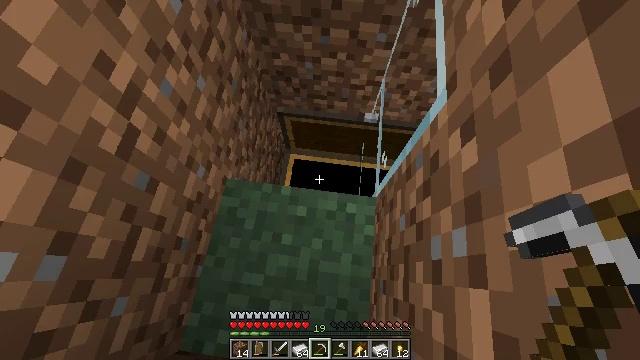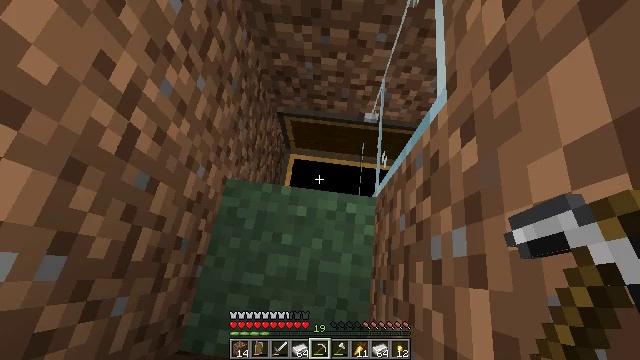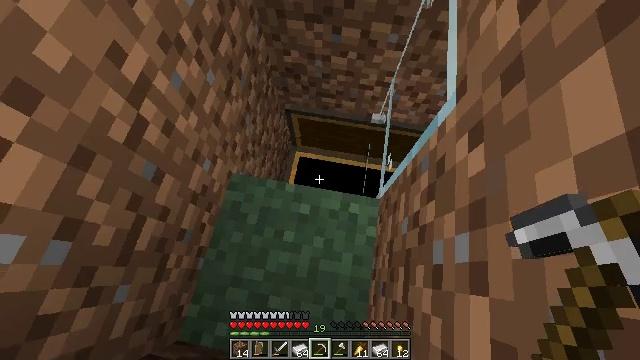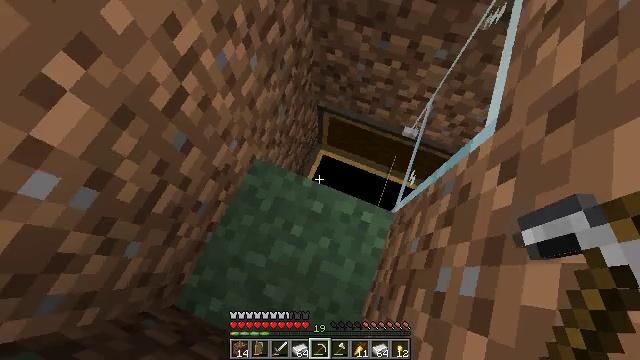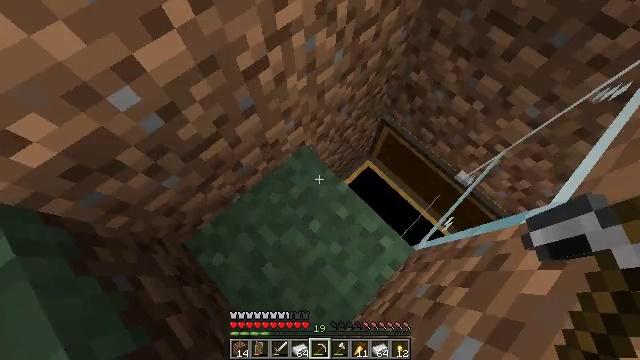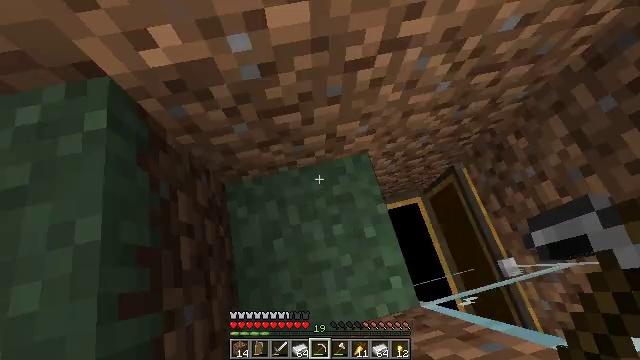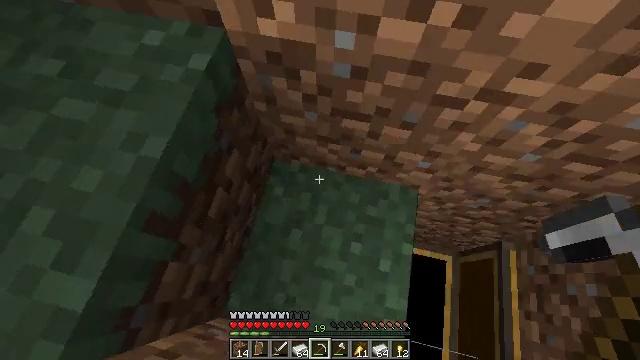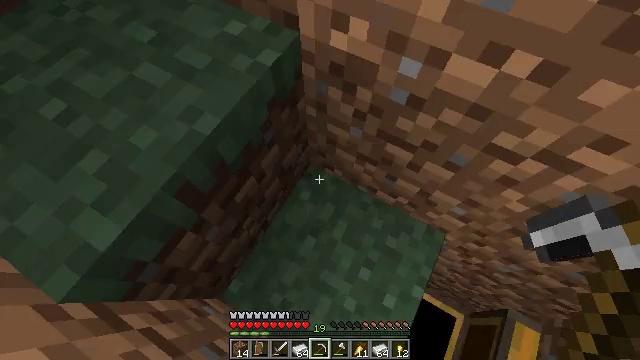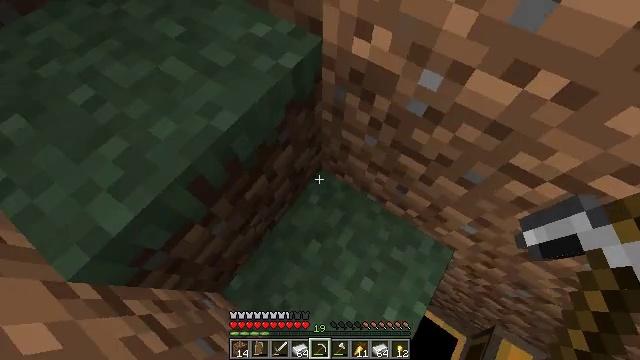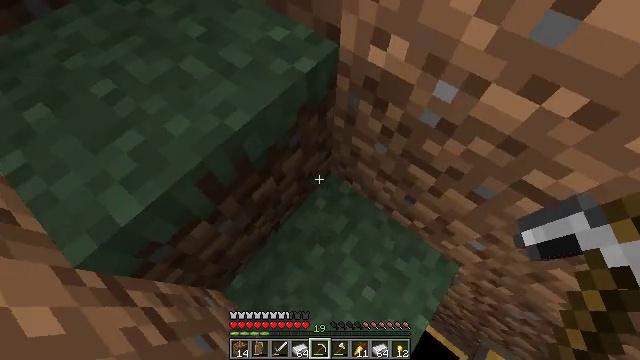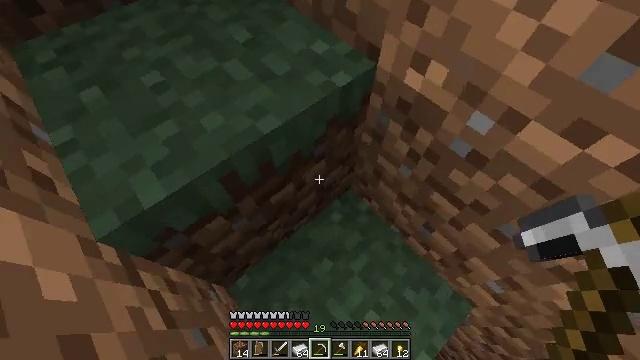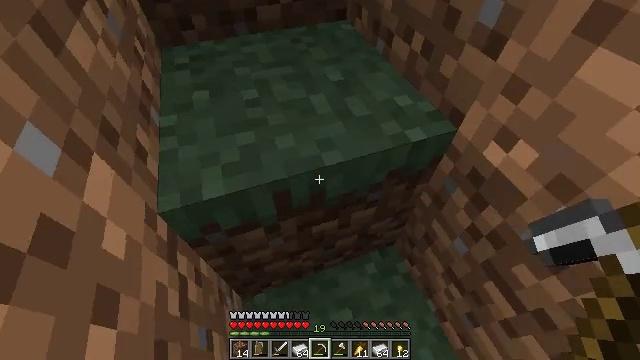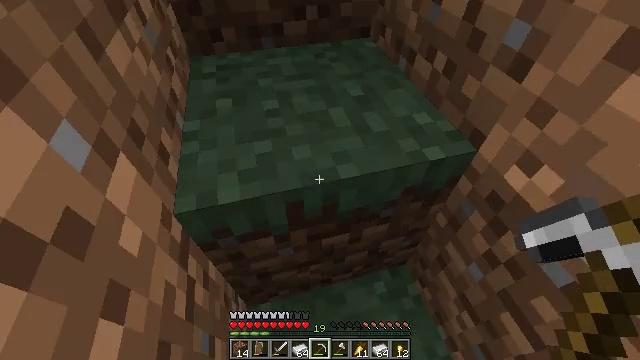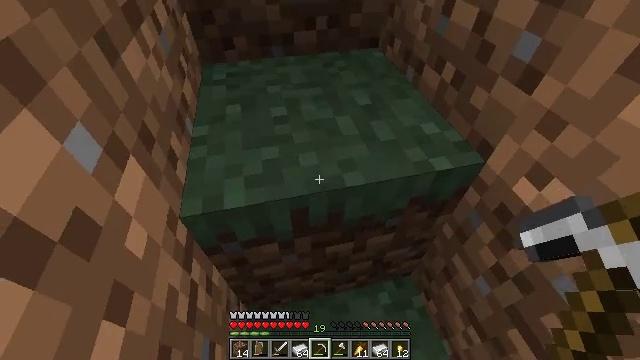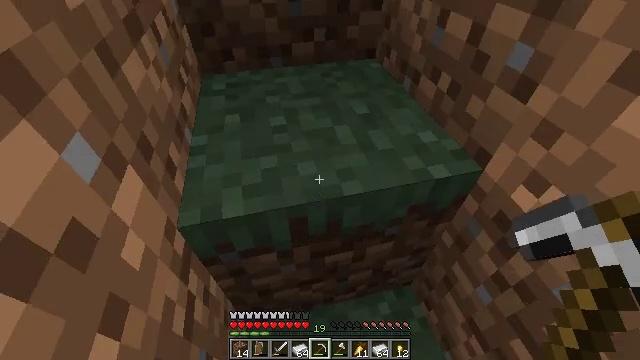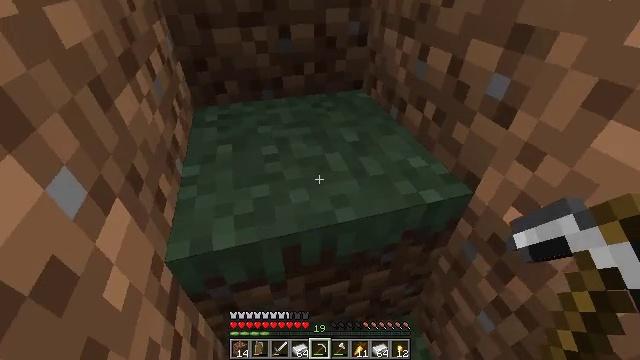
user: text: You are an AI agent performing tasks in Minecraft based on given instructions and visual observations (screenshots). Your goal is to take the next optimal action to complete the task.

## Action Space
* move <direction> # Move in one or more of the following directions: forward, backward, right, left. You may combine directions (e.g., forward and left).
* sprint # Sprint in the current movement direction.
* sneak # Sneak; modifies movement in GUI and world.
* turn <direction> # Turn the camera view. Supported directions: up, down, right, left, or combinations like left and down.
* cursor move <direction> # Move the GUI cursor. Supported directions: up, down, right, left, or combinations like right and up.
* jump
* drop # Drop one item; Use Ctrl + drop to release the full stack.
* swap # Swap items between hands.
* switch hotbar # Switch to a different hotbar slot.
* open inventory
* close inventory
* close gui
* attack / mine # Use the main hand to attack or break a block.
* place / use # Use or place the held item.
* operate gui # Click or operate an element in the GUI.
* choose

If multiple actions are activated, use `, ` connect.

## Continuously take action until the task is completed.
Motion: motion action
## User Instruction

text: Make an iron block at the crafting table.
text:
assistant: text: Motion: no_op
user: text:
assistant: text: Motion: no_op
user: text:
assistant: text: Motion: turn left
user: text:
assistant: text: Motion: turn left
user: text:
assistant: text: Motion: turn left
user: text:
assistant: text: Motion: turn left
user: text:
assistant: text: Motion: turn left and up
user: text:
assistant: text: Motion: turn left and up
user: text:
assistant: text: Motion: turn left and up
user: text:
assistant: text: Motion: turn left and up
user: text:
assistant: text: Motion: turn left and up
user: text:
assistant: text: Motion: turn left and up
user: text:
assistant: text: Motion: turn left and up
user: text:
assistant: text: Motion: turn left and up
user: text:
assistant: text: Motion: turn up
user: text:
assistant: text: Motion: move forward, turn right and up
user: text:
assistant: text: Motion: move forward, turn up
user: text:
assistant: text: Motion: move forward, turn up
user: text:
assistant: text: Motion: move forward, turn up
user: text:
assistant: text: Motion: move forward, turn up
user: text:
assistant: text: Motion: move forward, turn left and up
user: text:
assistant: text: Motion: move forward, turn up
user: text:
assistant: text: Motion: move forward, jump
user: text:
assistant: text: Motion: move forward, jump
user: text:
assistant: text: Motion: move forward, jump
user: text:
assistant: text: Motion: move forward, jump
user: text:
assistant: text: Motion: move forward, jump
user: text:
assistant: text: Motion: move forward, jump
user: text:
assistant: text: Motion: move forward, jump
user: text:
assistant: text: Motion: move forward, jump